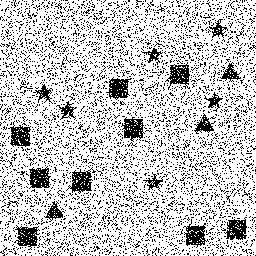
Squares: 9
Triangles: 3
Stars: 6
Total shapes: 18